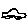
Label: car